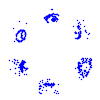
Particle: pion